Aerial crown-view tile of a tropical tree (Barro Colorado Island, Panama), acquired 20241216:
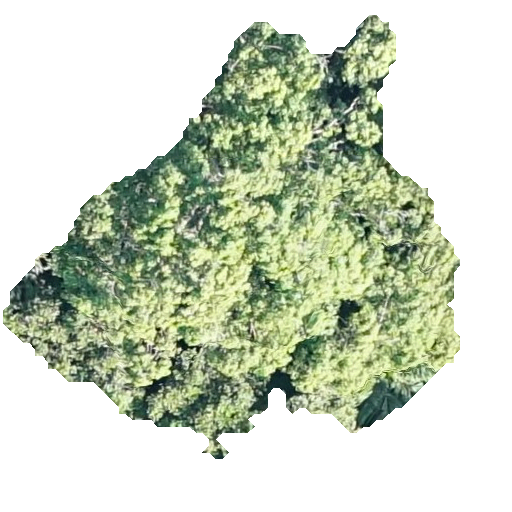
Species: Ocotea leptobotra
GBIF accepted scientific name: Ocotea leptobotra
Crown area: 172.144 m²